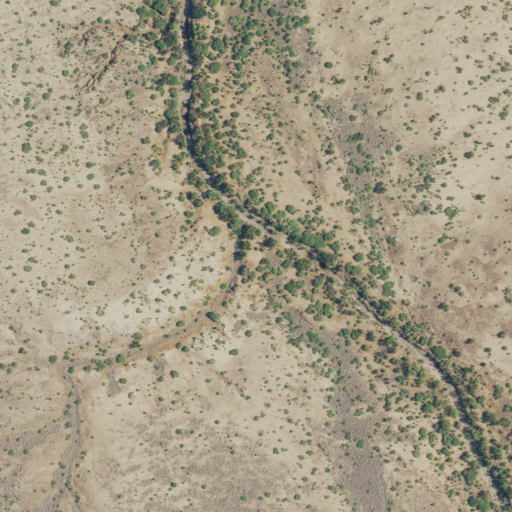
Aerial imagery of valley in Texas named Carrizo Draw containing only shrub